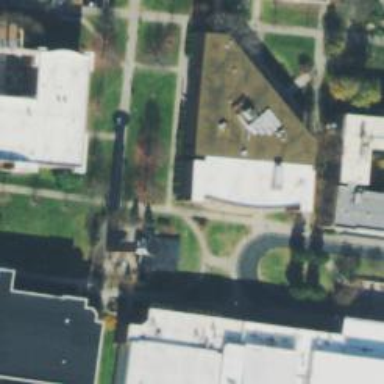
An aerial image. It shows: University.